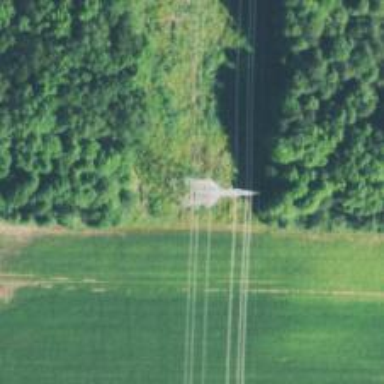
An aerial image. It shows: Lattice structure tower used for power distribution.